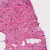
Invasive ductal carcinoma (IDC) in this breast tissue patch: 0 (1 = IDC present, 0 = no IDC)